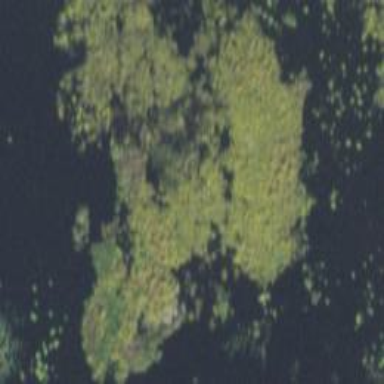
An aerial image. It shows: Swampy wetland area.